Interaction volume radius: 10 \u00c5
Interaction volume height: 25 \u00c5
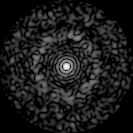
Disorder parameter: 0.8486